Question: Given a set of 3 columns (blue columns: student, semester, grade) I need to calculate for how many consecutive semesters has each student had the same grade (green column) using a query in Postgres.
(first consecutive semester with avg 8: consec = 1. second consec semester with avg 8: consec = 2...)
Sample data fiddle: <URL>
Expected result:

I have tried using
'''
ROW_NUMBER() OVER(partition by student)
ROW_NUMBER() OVER(partition by avg_grade)
ROW_NUMBER() OVER(partition by student, avg_grade)
ROW_NUMBER() OVER(partition by student, semester)
'''
But none of the above get the expected results.
Thanks a lot for your help!
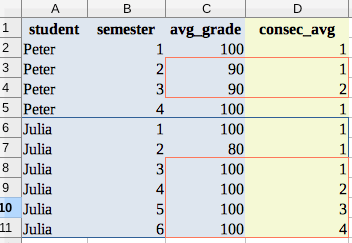
Answer: This is a type of gap and islands problem. The simplest method is probably to define the groups using the difference between a sequence per grade and semester. Then use 'row_number()' on more time:
'''
select g.*,
row_number() over (partition by student, avg_grade, semester - seqnum order by semester) as consec_avg
from (select g.*,
row_number() over (partition by student, avg_grade order by semester) as seqnum
from grades
) g;
'''
<URL> is a db<>fiddle.